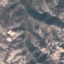
Land use / land cover: HerbaceousVegetation